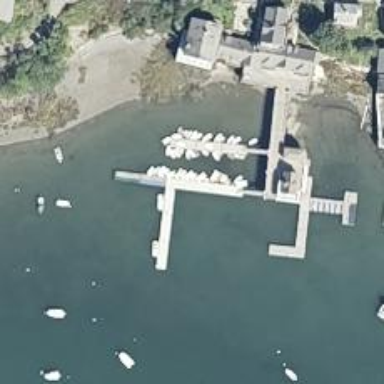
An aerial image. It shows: Man-made pier.